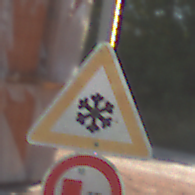
Verkehrszeichen: SchneeOderEisglaette
Zusatzzeichen unten: UeberholverbotKraftfahrzeuge
Umgebung: Outdoor, Nature
Tageszeit: MorningAfternoon
Wetter: Clear
Licht: Natural
Jahreszeit: Summer
Kontrast: HighContrast